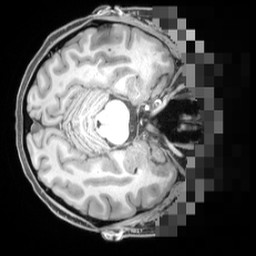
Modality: T1w
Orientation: axial
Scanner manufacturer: siemens
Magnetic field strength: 3 T
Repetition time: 2.55 s